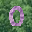
Label: 0